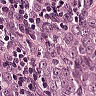
Metastatic tissue present: yes